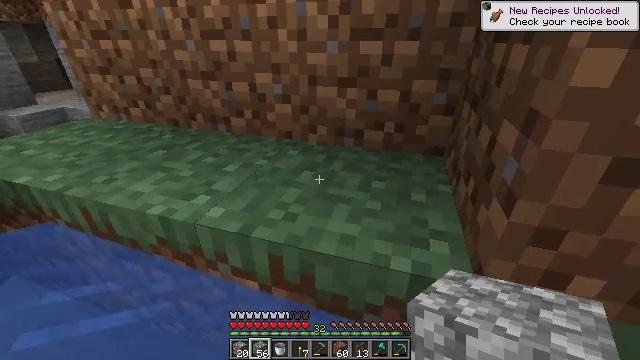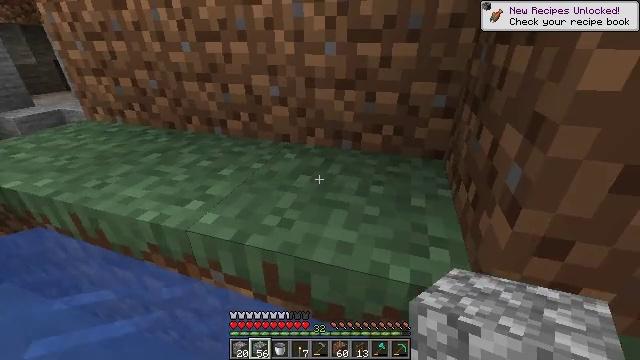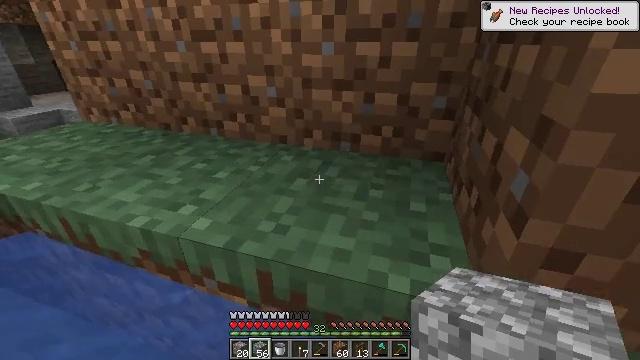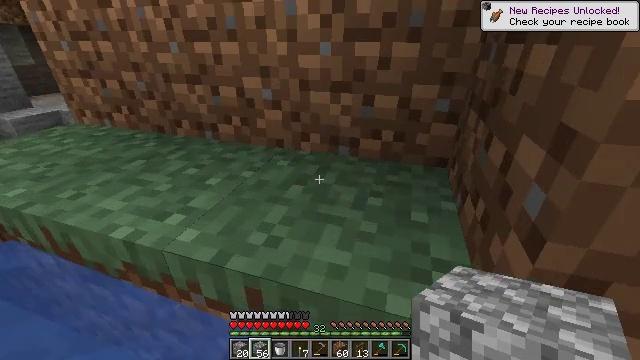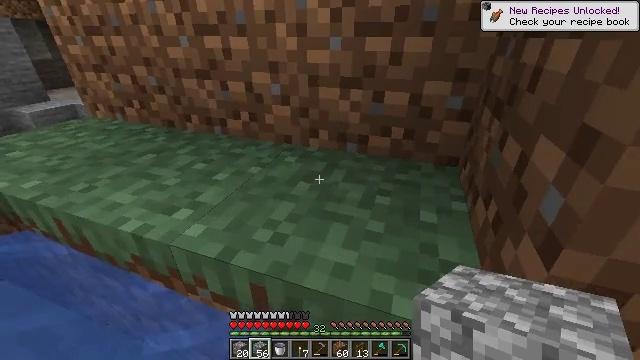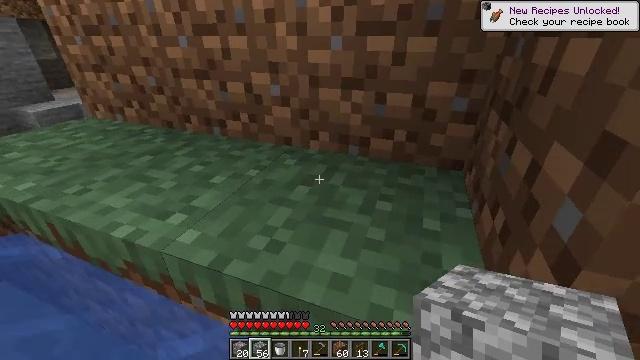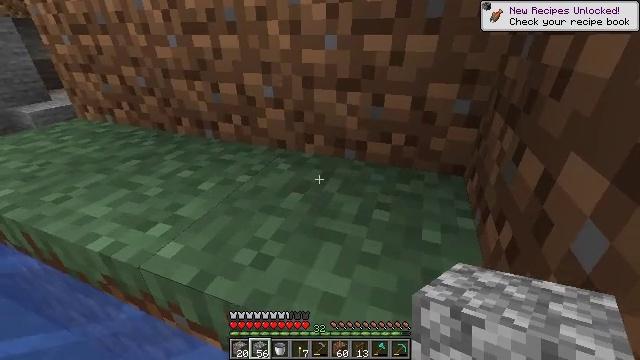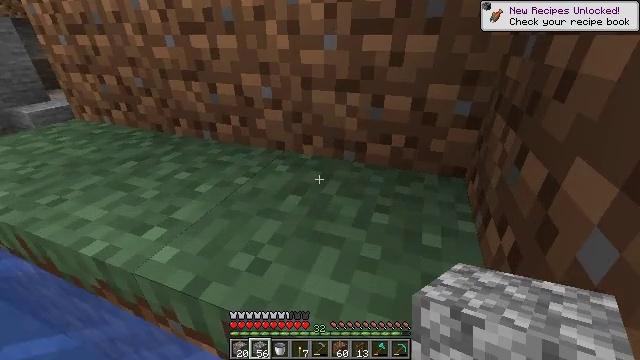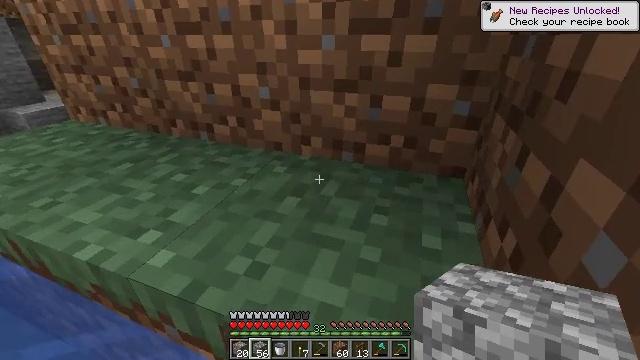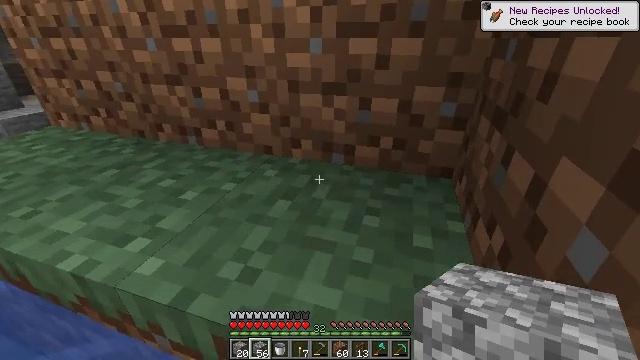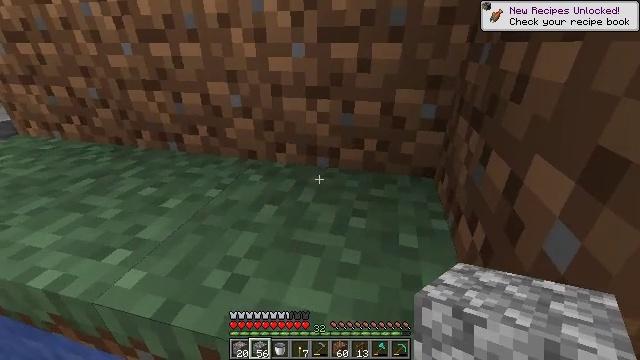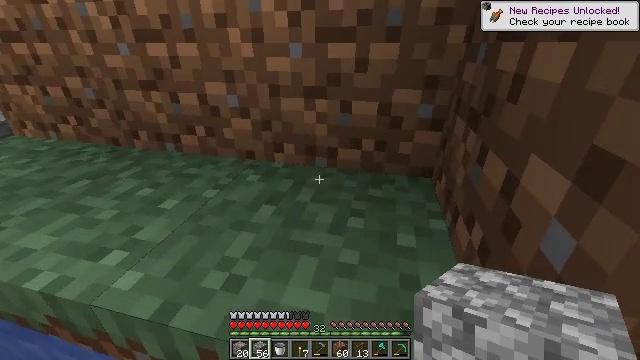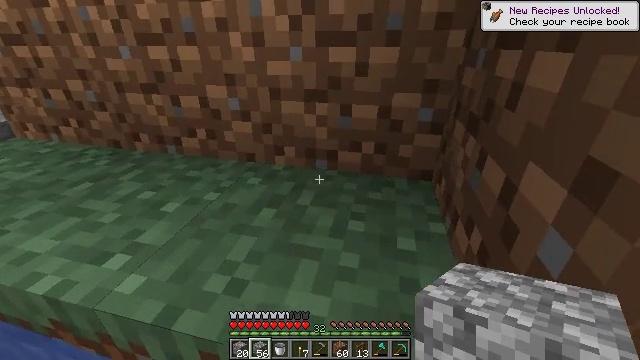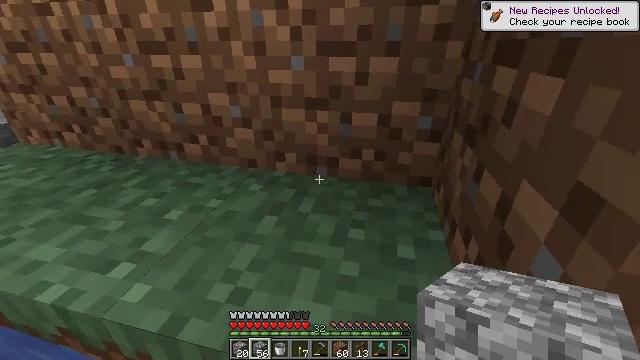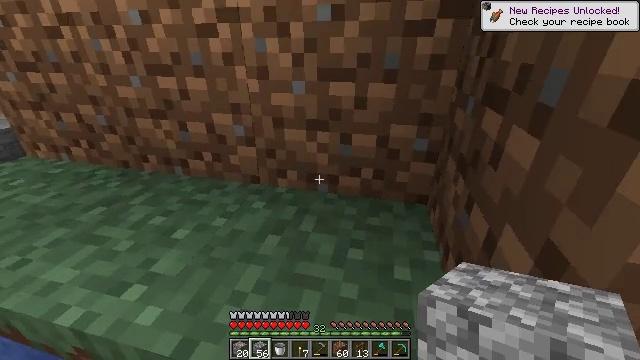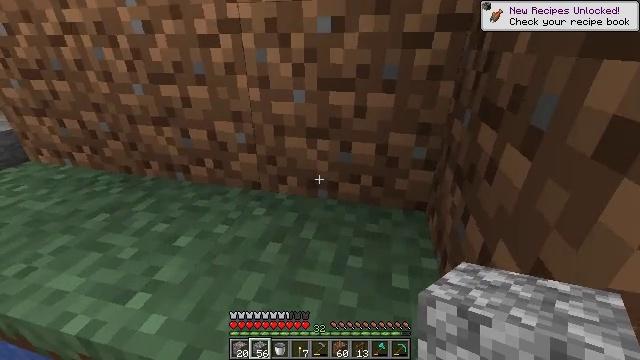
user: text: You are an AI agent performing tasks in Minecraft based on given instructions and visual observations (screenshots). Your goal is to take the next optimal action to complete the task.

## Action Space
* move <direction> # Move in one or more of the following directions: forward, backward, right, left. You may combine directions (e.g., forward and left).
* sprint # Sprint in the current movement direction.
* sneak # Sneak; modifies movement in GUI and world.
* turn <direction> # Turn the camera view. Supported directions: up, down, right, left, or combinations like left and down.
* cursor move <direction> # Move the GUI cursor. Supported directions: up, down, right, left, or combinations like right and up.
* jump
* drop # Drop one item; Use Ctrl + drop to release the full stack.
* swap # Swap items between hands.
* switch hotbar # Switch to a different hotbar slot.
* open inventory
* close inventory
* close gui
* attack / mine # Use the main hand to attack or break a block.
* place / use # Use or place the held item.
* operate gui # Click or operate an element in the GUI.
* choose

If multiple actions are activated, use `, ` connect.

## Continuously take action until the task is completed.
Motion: motion action
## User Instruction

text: Break the composter to recycle it.
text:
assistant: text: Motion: no_op
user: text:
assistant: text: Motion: no_op
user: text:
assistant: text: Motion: no_op
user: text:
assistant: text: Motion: turn left
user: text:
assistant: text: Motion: no_op
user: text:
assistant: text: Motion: no_op
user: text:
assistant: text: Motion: no_op
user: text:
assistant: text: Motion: no_op
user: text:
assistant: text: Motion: turn right
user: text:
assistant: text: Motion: turn right
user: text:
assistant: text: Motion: no_op
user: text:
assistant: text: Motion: move forward, jump
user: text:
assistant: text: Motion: move forward, jump
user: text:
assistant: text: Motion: move forward, jump
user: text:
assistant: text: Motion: move forward, jump
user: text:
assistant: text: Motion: move forward and move right, jump
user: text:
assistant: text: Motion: move forward and move right, turn left, jump
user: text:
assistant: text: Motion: move forward and move right, turn left and up, jump
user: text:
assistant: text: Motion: move forward and move right, turn left and up, jump
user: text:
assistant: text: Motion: move forward and move right, sprint, turn left, jump
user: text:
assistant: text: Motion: move forward and move right, sprint, jump
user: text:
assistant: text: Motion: move forward and move right, sprint, jump
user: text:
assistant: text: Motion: move forward and move right, sprint, jump
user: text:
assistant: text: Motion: move forward and move right, sprint, jump
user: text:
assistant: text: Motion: move forward and move right, sprint, jump
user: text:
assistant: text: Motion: move forward and move right, sprint, jump
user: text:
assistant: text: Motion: move forward and move right, sprint, jump
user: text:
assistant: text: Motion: move forward and move right, jump
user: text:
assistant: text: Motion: move forward and move right, jump
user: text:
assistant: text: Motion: move forward and move right, jump